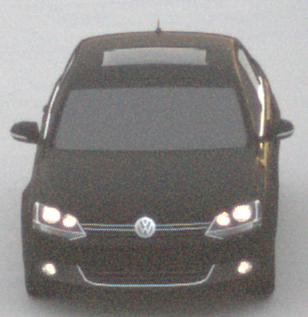
Make: VW
Model: Jetta 1.2 TSI
Detailed model: Jetta (IV)
Model produced from: 2011/01
Model produced until: 2014/08
Doors: 4
Color: black
Road condition: dry road
Daytime: sunrise or sunset
Contrast: low contrast